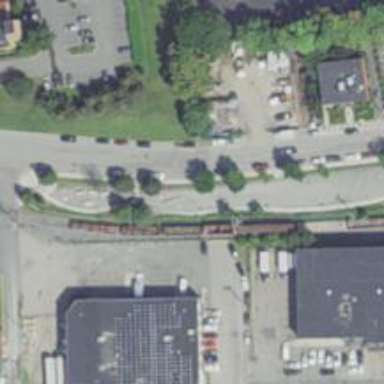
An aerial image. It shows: Railway yard in service.